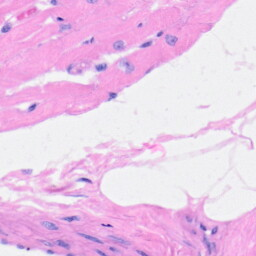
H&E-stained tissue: Heart